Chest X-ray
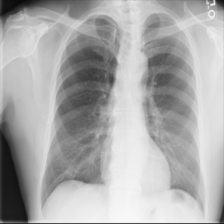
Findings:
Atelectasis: negative
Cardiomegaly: negative
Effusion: negative
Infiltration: negative
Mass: negative
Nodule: negative
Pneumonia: negative
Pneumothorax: negative
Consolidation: negative
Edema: negative
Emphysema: negative
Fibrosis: negative
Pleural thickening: negative
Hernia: negative